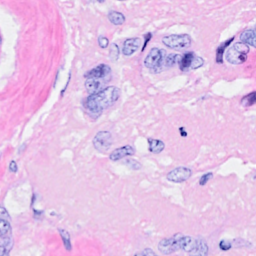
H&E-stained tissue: Breast